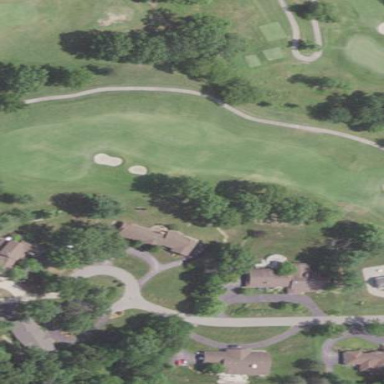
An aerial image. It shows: Golf fairway surrounded by grass.